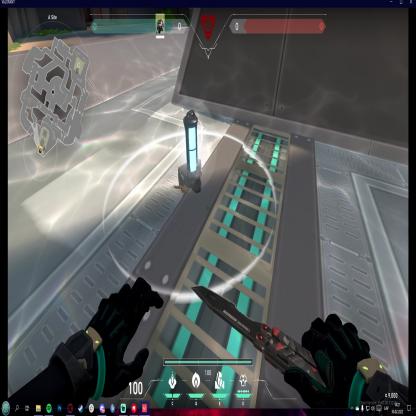
Label: planted spike